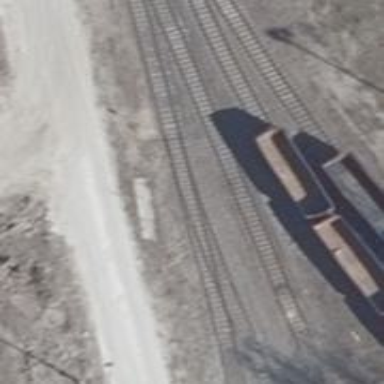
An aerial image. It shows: Rail spur service.